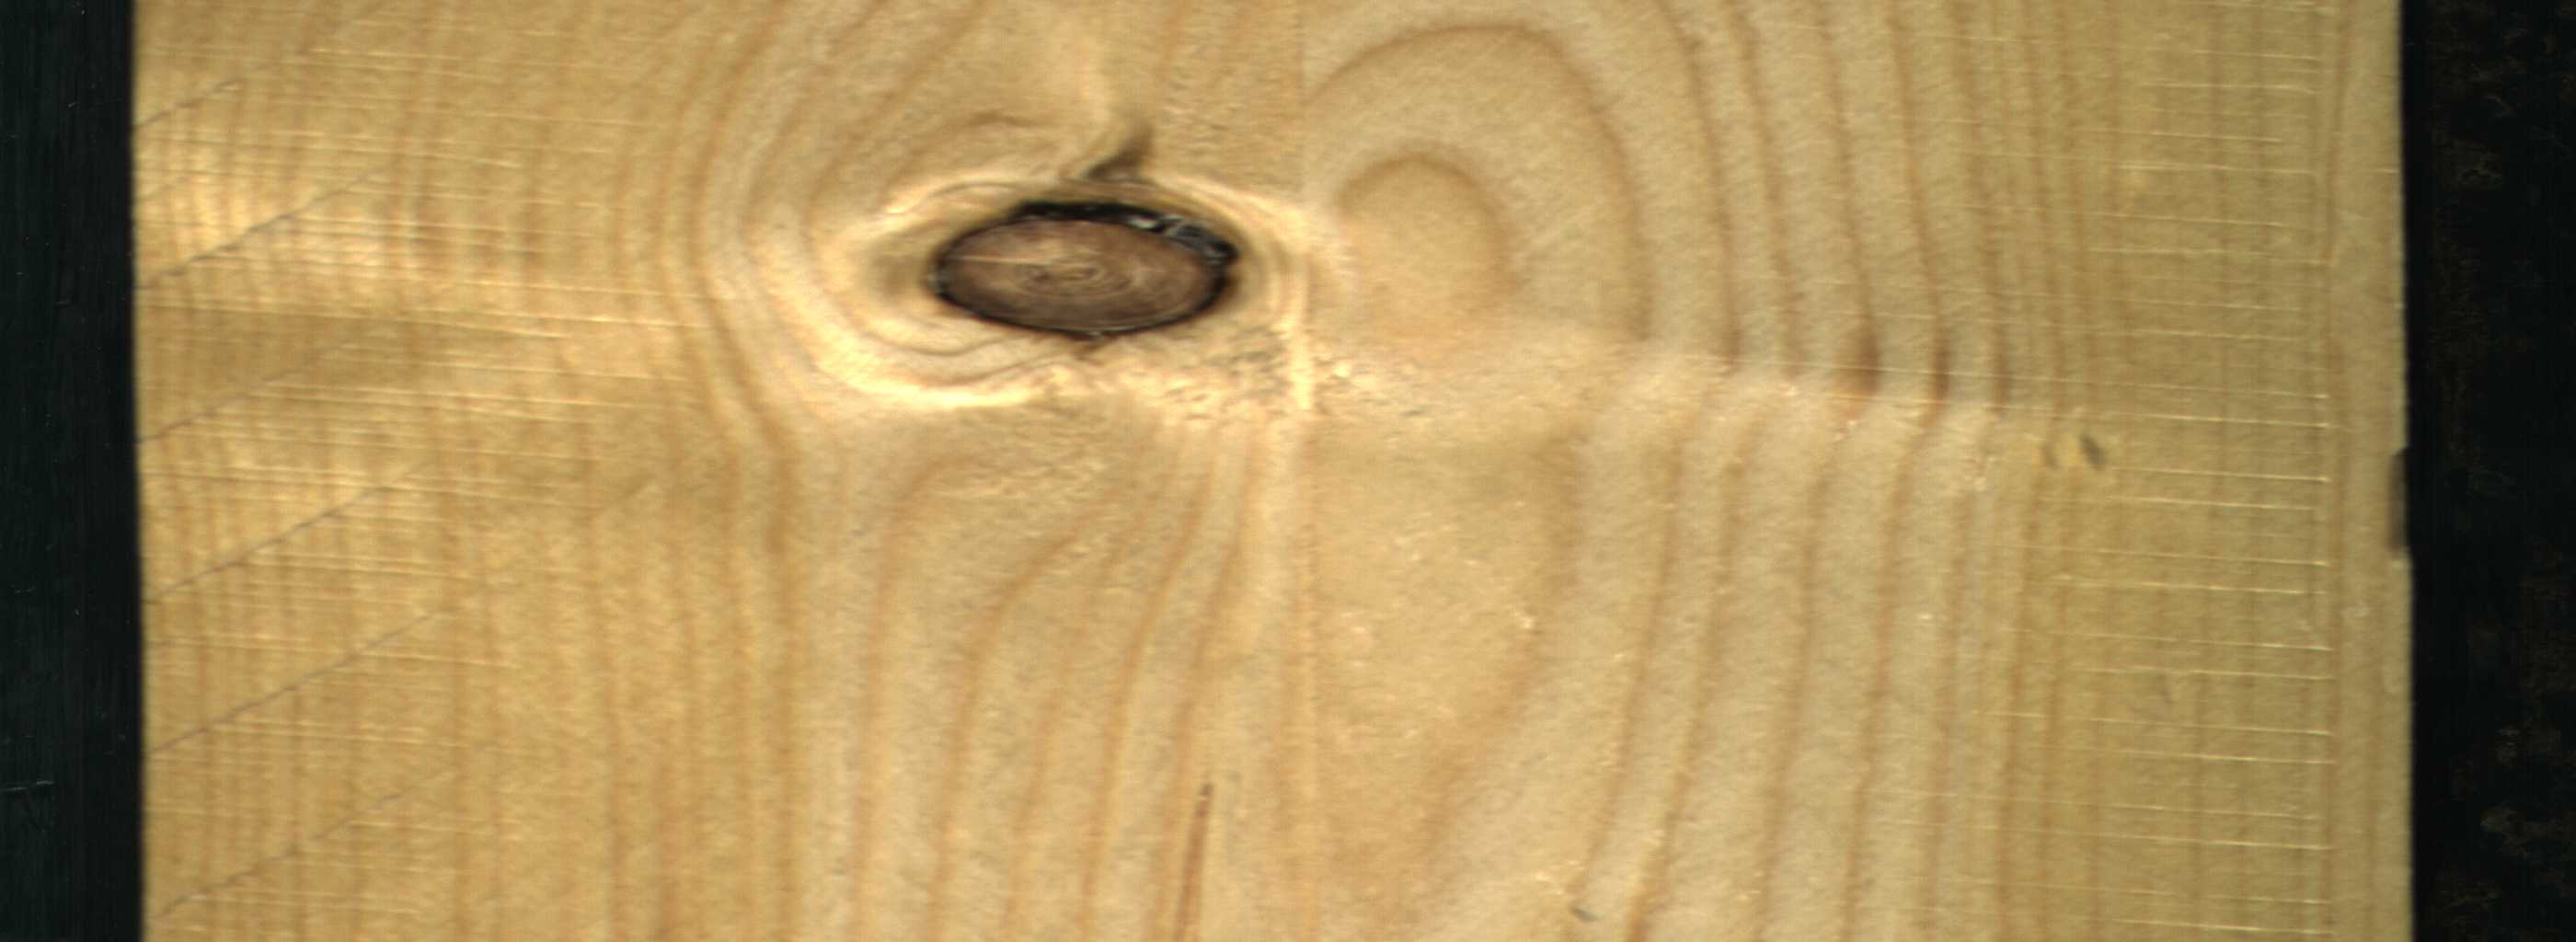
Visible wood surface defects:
Dead_Knot